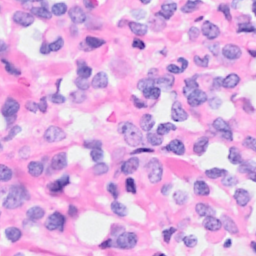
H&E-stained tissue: Breast